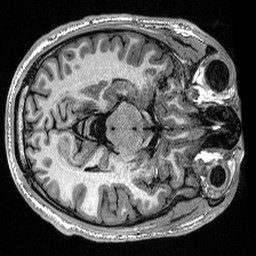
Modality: T1w
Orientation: axial
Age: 25
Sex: male
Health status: healthy
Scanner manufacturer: siemens
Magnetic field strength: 1.5 T
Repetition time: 2.73 s
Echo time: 0.00357 s